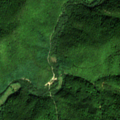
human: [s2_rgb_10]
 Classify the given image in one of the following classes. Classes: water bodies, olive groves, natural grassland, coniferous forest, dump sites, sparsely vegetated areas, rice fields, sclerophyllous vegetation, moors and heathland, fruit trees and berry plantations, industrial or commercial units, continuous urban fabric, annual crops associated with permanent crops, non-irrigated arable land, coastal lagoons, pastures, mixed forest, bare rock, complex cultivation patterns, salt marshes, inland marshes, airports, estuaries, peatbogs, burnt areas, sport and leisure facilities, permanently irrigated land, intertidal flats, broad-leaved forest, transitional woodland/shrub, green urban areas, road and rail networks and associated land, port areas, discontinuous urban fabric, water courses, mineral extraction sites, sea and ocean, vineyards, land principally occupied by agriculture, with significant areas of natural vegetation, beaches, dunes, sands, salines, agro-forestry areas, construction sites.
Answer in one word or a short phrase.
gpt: broad-leaved forest